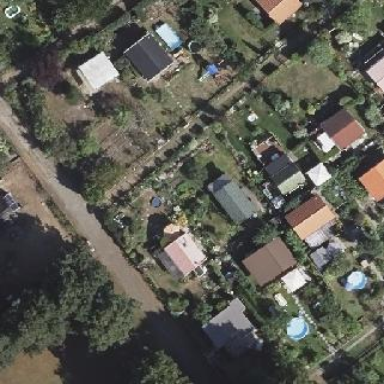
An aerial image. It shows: Plot within allotments.